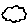
Label: cloud